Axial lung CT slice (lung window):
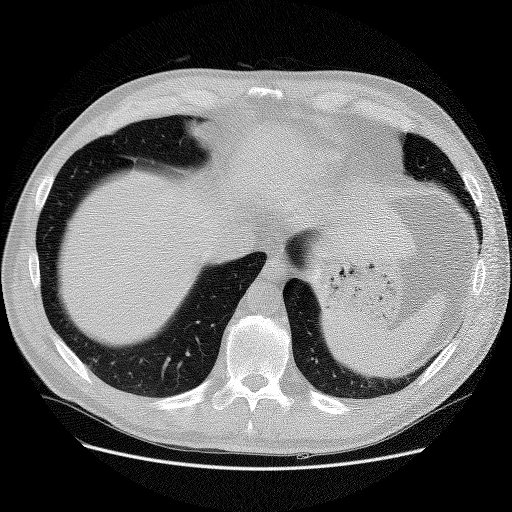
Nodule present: no